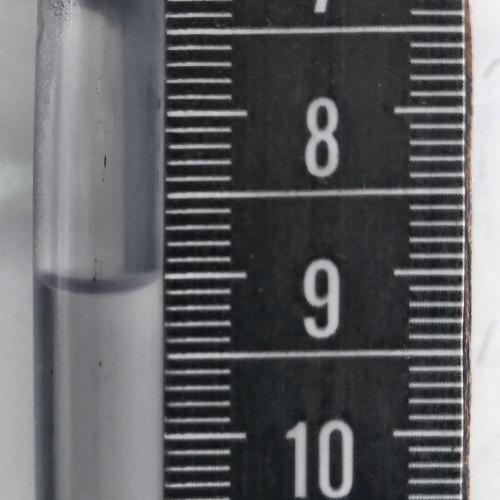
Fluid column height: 9.1 cm